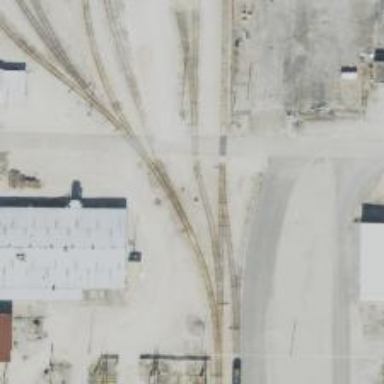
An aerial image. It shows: Level crossing along the railway.